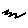
Label: zigzag